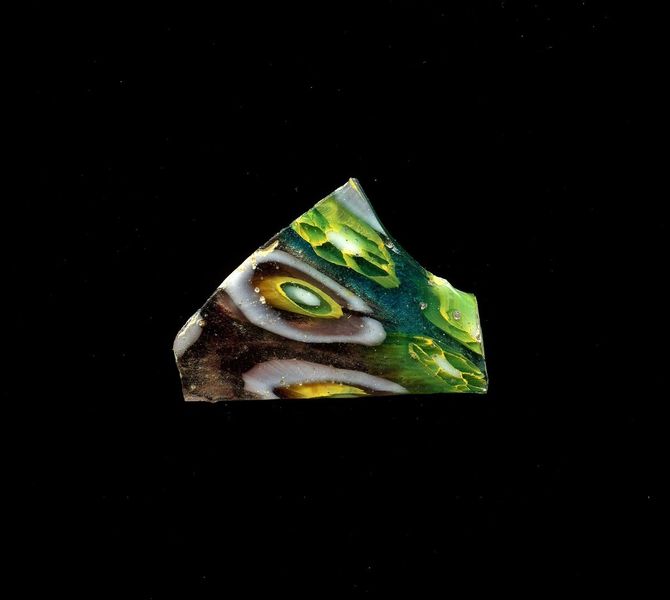
Titel: Fragment eines Gefäßes
Standort: Hamburg
Institution: Museum für Kunst und Gewerbe Hamburg
Schlagwörter: glas, antike, technik, fragment, kaiserzeit, aufbewahrung, blumenornamente, gefäß, behälter, frühe kaiserzeit, prinzipat, römische, millefiori, mittlere, späte